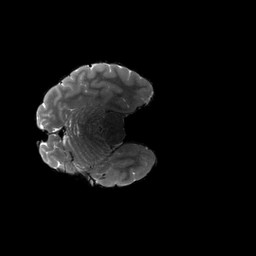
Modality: T2w
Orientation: axial
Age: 25
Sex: female
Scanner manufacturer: siemens
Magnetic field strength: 3 T
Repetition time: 3.2 s
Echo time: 0.564 s